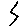
Label: zigzag